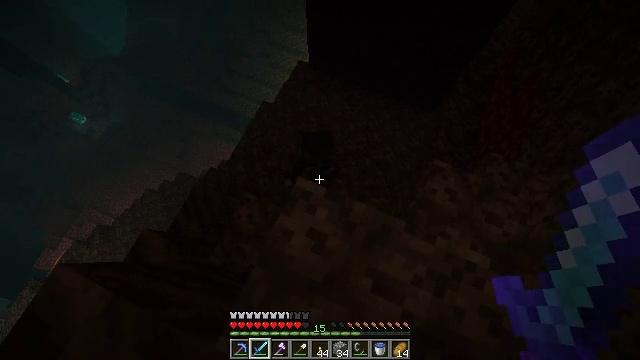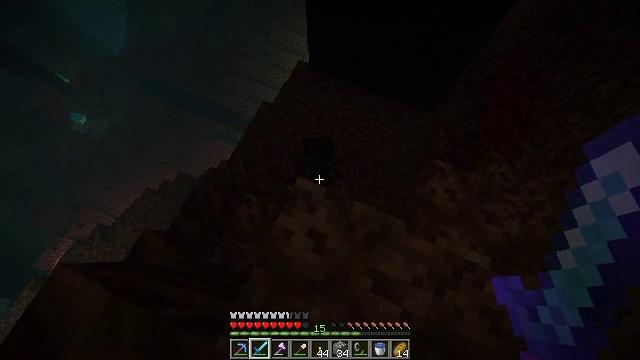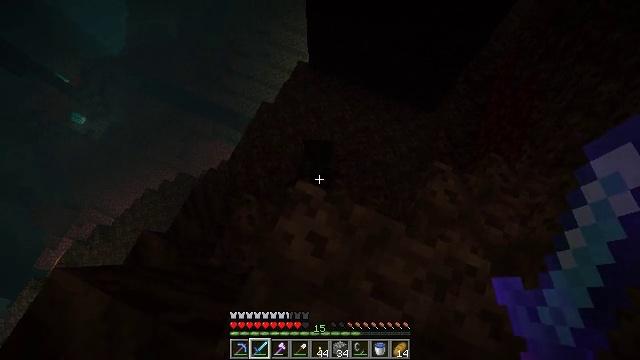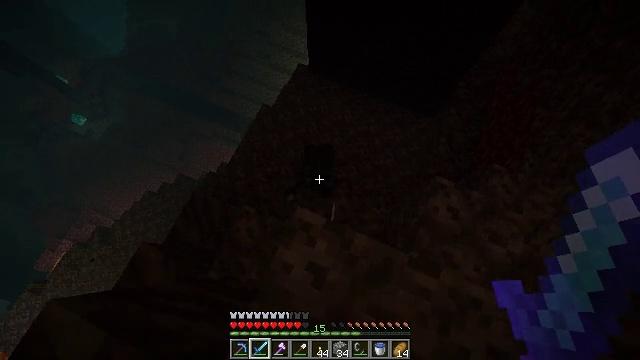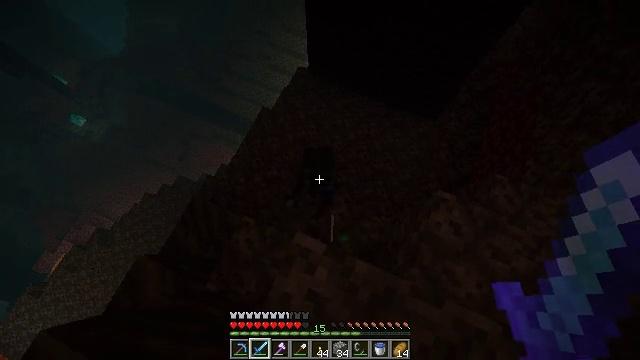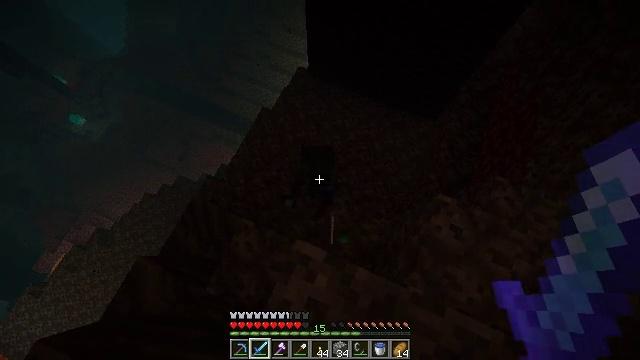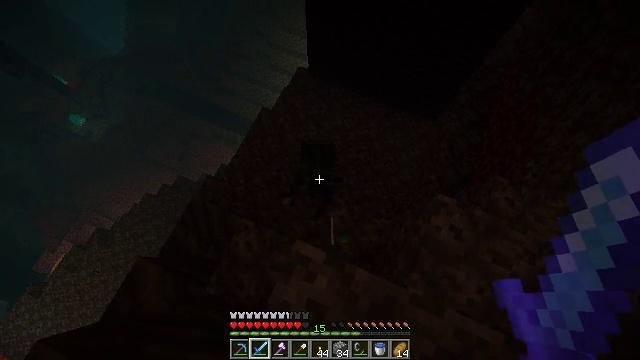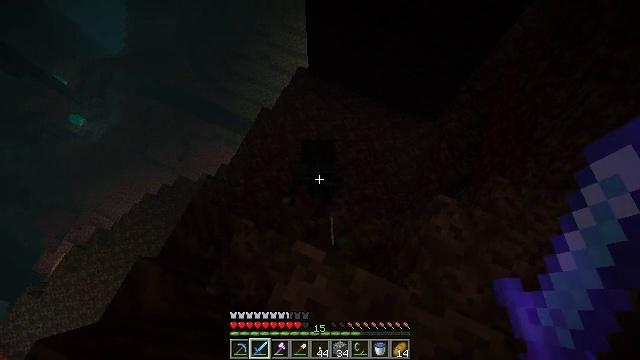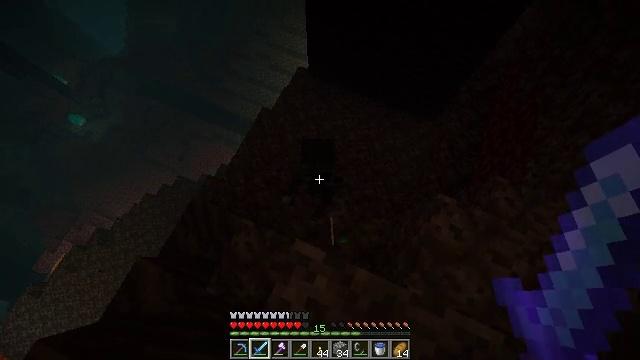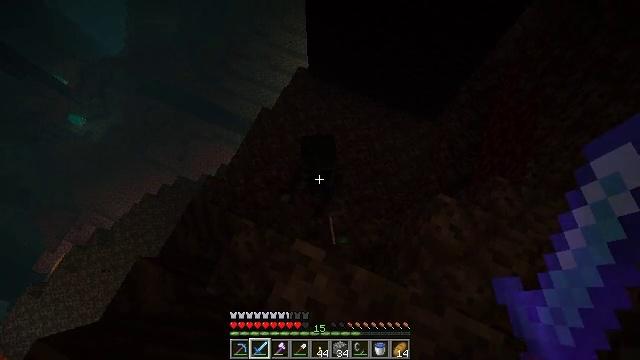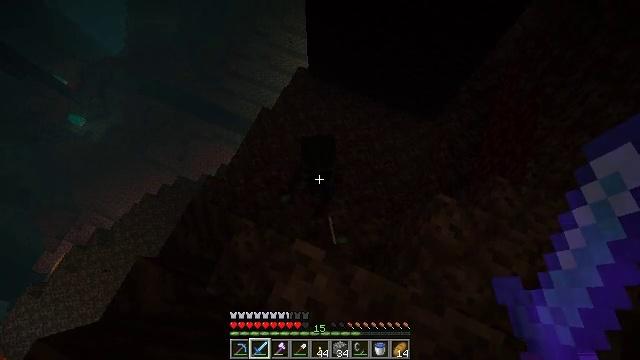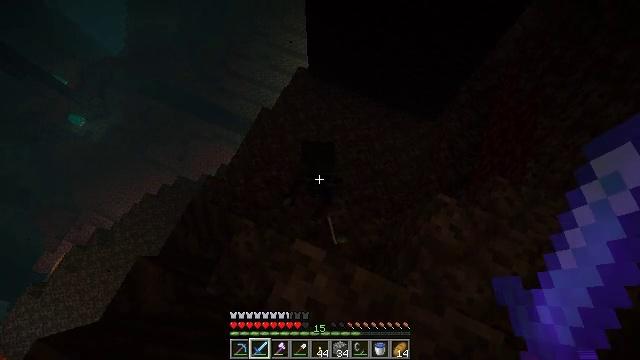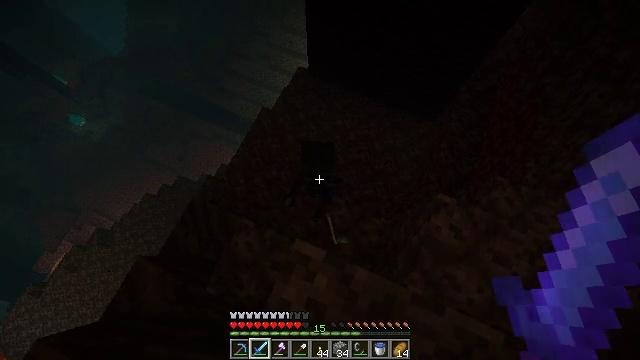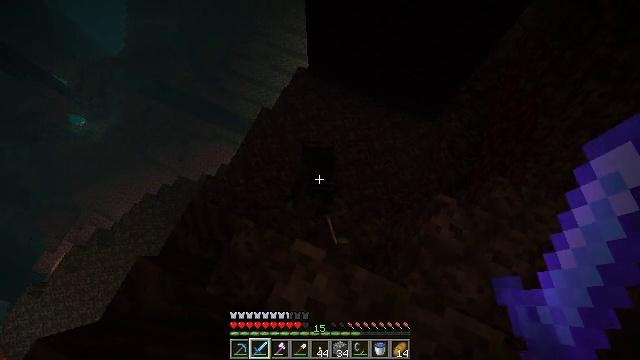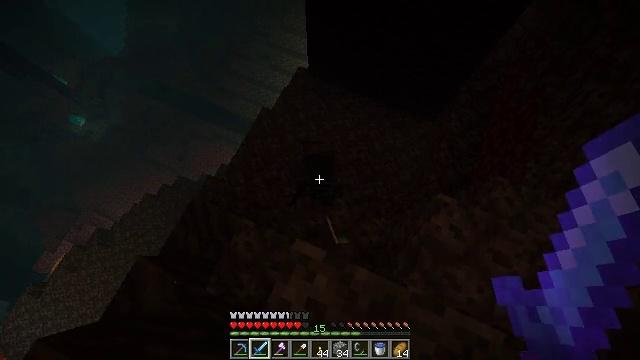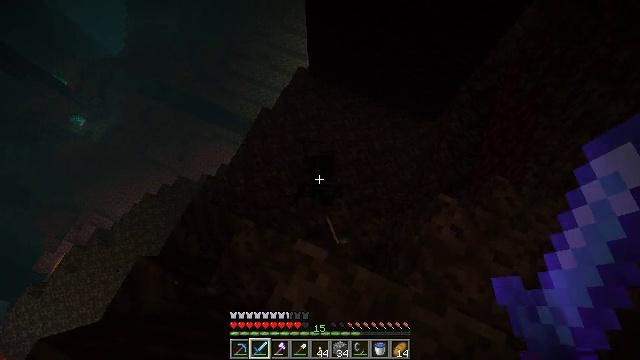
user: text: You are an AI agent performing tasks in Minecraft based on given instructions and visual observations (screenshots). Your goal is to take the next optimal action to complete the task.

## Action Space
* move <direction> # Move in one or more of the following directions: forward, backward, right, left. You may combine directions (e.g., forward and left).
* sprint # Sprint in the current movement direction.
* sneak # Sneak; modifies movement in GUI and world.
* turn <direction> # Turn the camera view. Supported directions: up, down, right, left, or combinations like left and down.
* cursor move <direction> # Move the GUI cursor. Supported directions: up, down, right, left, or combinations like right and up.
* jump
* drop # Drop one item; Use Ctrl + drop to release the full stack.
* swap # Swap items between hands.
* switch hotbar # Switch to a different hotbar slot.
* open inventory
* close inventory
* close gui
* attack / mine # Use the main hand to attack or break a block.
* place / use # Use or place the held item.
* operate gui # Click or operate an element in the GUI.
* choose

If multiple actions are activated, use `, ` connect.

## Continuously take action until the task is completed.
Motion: motion action
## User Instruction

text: Mine soul soil in the Nether.
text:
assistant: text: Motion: no_op
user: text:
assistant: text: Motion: move forward
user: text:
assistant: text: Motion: move forward
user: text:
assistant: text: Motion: move forward
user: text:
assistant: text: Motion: no_op
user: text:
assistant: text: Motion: no_op
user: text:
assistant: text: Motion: no_op
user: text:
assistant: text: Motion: no_op
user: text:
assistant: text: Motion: no_op
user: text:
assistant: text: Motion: no_op
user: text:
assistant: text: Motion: no_op
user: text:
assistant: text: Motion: no_op
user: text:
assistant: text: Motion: no_op
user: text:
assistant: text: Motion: no_op
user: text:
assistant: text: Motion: move left
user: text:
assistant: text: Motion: move left
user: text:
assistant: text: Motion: no_op
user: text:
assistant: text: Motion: no_op
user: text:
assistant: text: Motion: no_op
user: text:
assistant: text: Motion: no_op
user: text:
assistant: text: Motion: no_op
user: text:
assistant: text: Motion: no_op
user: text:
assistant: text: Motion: no_op
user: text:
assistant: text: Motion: no_op
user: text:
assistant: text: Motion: no_op
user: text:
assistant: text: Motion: no_op
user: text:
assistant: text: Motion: no_op
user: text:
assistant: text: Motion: no_op
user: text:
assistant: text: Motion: no_op
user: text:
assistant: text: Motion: no_op